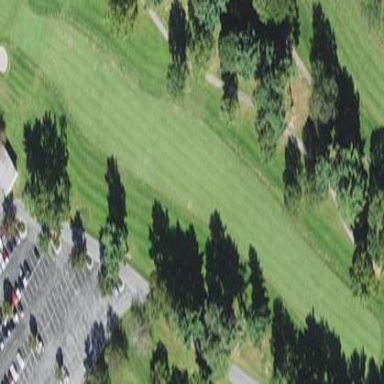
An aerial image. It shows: Golf fairway surrounded by grass.